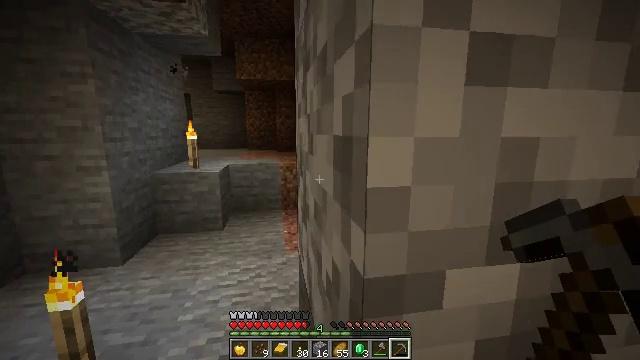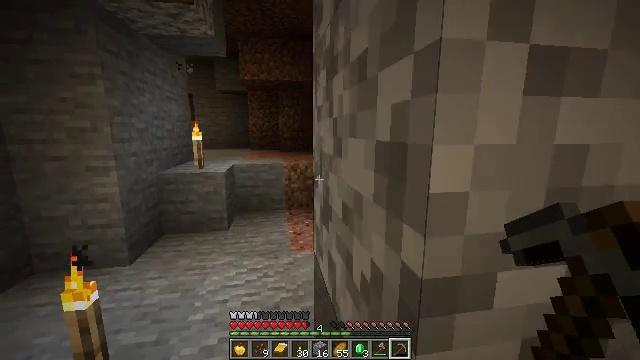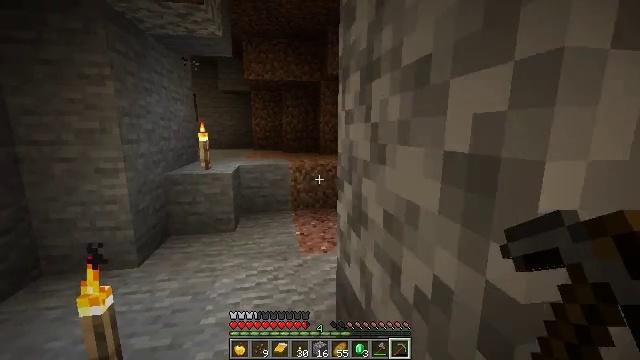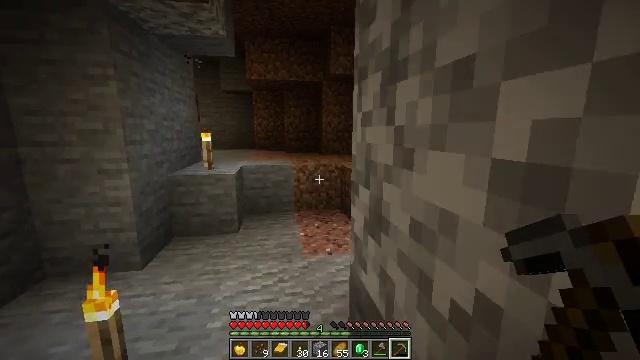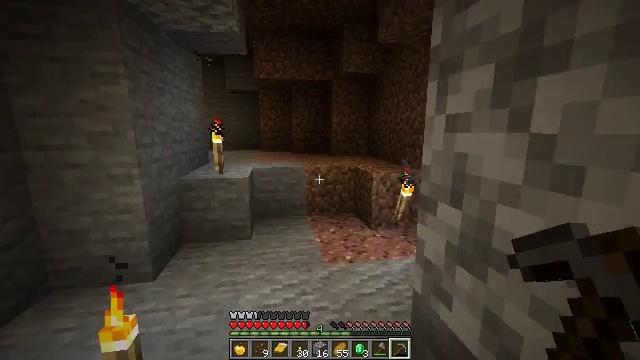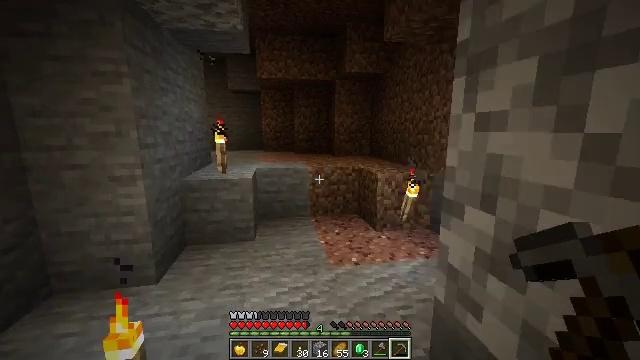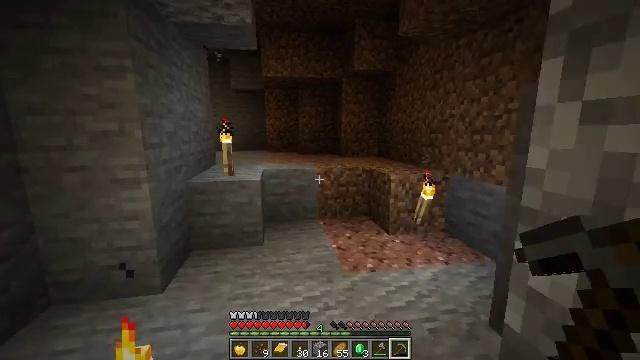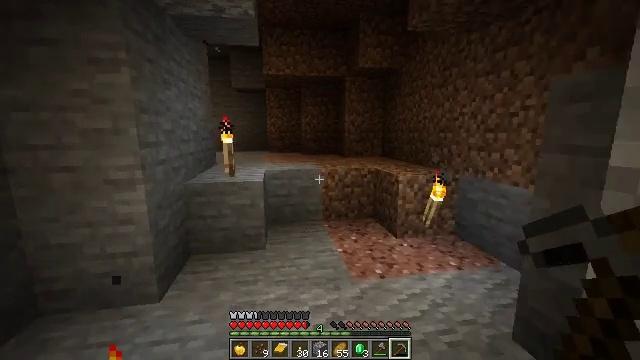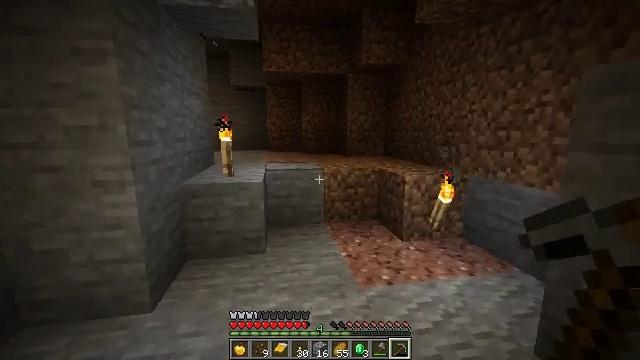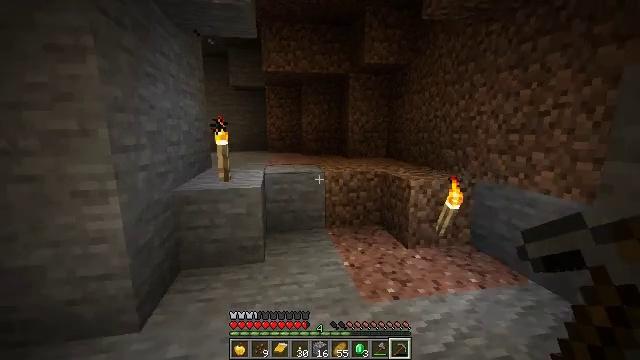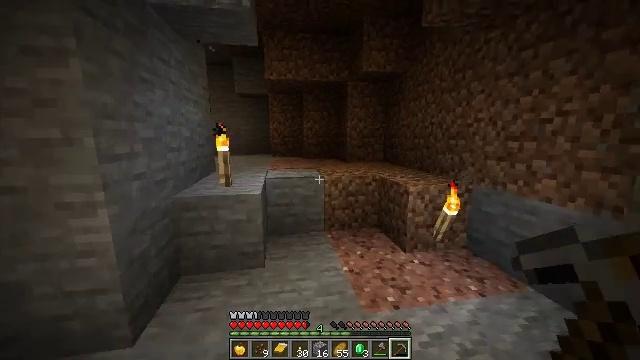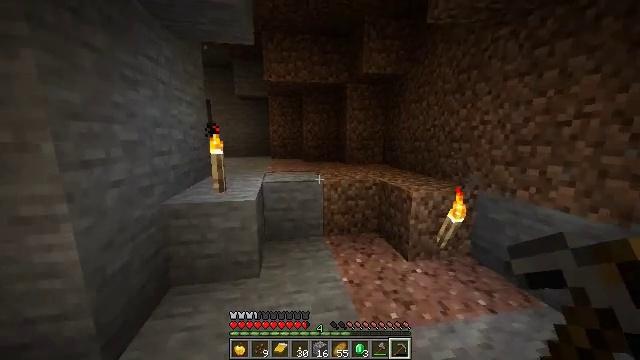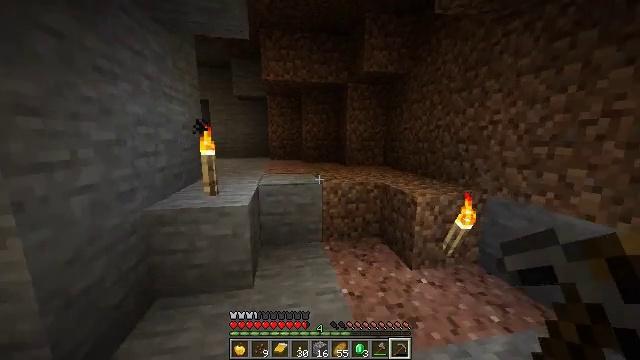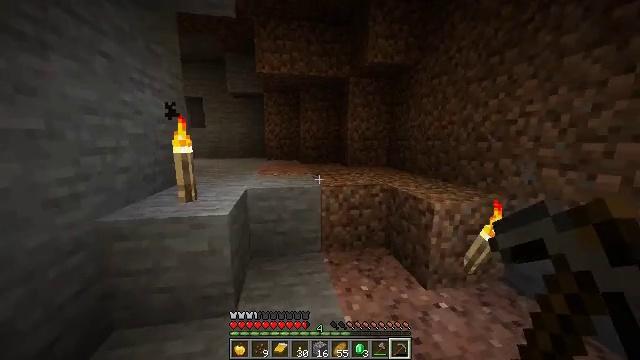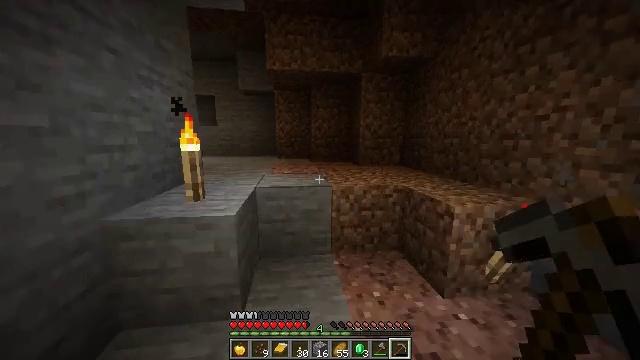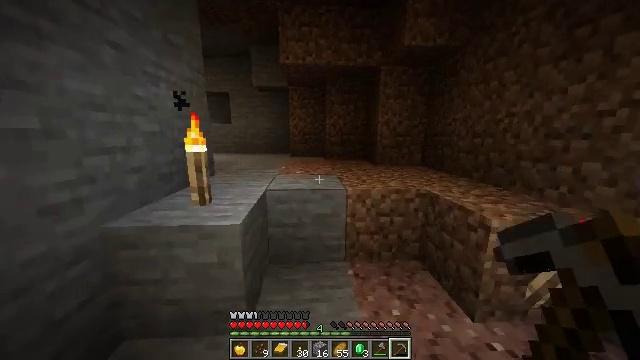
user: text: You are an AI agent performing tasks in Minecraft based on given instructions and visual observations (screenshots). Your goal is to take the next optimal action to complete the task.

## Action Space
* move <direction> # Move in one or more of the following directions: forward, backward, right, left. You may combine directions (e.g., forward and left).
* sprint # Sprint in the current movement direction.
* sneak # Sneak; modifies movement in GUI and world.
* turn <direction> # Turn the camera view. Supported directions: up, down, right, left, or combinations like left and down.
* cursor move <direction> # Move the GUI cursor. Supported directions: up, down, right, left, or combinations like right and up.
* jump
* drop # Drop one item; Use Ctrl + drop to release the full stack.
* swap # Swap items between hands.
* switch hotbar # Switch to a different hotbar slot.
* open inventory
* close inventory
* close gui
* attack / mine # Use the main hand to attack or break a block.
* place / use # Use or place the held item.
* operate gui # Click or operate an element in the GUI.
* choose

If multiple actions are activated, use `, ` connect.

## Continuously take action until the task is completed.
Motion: motion action
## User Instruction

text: Dig the grass path to transform it.
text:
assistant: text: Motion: move forward and move left
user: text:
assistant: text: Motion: move forward and move left
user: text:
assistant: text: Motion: move forward and move left
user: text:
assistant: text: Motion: move forward and move left
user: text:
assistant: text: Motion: move forward and move left
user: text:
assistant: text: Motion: move forward
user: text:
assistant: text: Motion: move forward
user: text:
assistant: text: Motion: move forward, sprint
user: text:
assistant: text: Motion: move forward, sprint
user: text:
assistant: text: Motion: move forward, sprint
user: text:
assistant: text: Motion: move forward, sprint
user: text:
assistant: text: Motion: move forward
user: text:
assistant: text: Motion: move forward
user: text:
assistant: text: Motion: move forward, turn left
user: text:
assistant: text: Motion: move forward, turn left
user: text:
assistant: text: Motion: move forward, turn left and down
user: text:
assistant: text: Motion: move forward, turn left
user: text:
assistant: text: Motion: move forward, turn left and down, jump
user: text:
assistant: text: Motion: move forward, turn left and down, jump
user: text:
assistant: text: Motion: move forward, jump
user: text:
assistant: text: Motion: move forward, jump
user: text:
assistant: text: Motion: move forward, turn left, jump
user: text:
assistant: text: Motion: move forward, jump
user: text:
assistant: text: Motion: move forward, turn left
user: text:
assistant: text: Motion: move forward and move right, turn left and down
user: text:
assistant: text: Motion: move forward and move right, turn left and down
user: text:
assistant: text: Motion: move forward and move right, turn left and down
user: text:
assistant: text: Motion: move forward and move right, turn left and down
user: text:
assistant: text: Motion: move forward and move right
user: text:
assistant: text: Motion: move right